Question: I've the following model 'Order'.
Any order can have such status as 'new', 'in work', 'being delivered', 'on storage', 'executed', 'cancelled'.
I found the following code in the model:

As for now every order has number what identifies its status.
If I started the project from scratch I would rather create a separate table with the name let's say 'order_status' and insert primary keys from it into 'Order' table.
What approach is more preferred and why?
Thanks
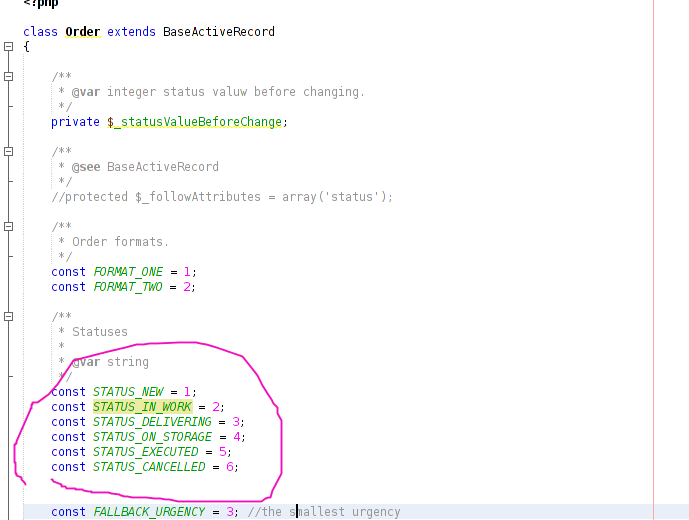
Answer: you can take a column named as status and set the number what ever it is like 1,2,3,4,5,this approach is more convenient than creating a new relation ship table because it uses extra join to retrieve status,it will be useful if order have multiple status at the same time otherwise you can update status of that order in same table.